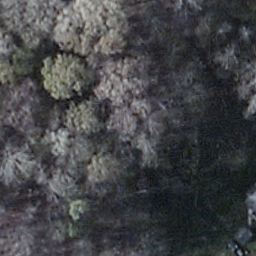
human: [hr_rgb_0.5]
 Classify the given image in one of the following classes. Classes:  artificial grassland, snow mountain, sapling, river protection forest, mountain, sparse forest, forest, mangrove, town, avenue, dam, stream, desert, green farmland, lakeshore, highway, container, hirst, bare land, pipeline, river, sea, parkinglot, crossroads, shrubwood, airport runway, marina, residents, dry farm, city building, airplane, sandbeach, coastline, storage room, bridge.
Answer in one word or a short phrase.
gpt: shrubwood